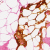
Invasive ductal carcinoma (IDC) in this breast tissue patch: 0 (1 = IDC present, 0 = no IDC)